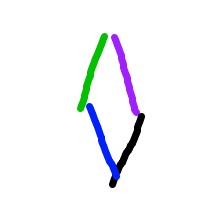
Shape: rhombus